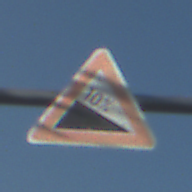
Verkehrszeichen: Gefaelle10
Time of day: MorningAfternoon
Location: Outdoor (Nature)
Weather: Clear
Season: NotSpecified
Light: Natural